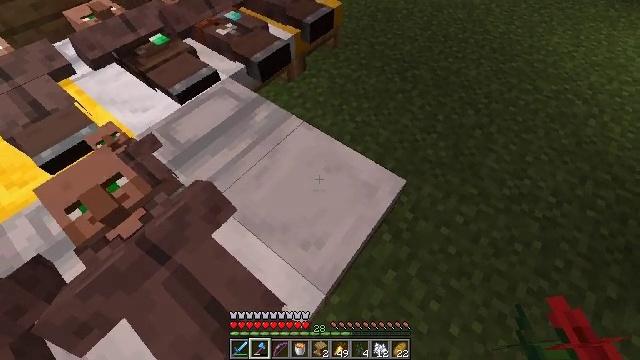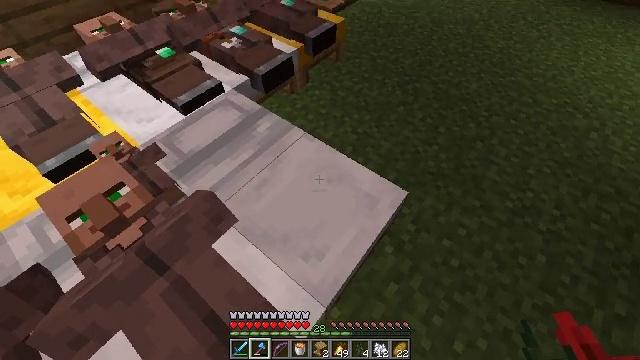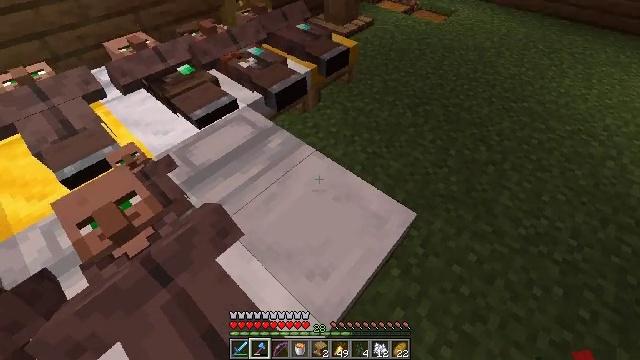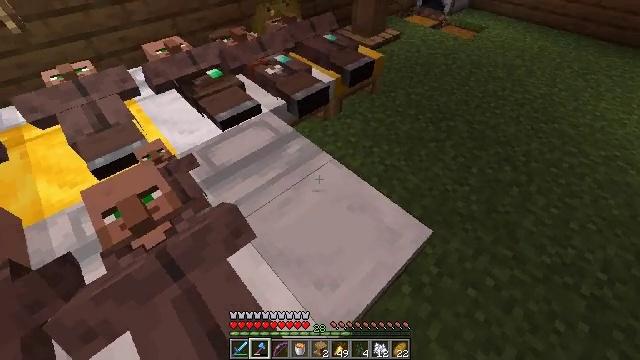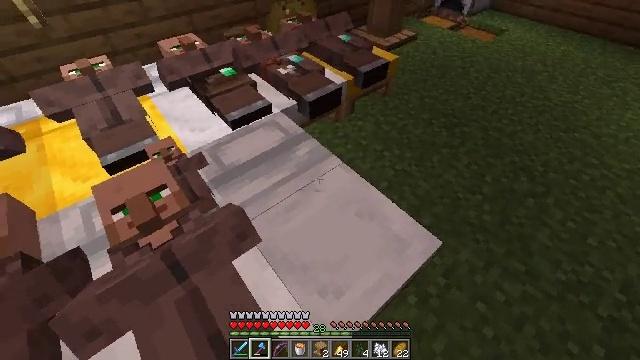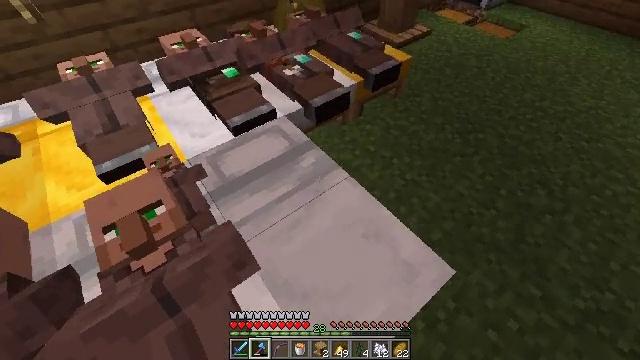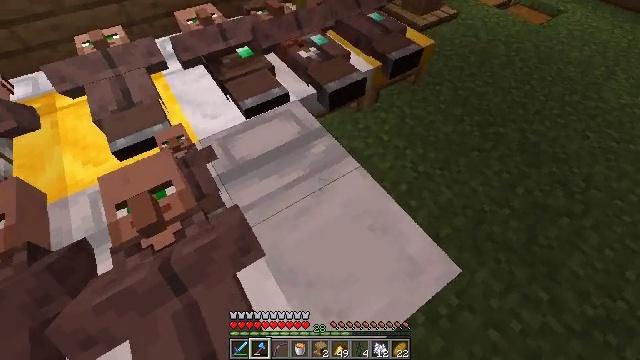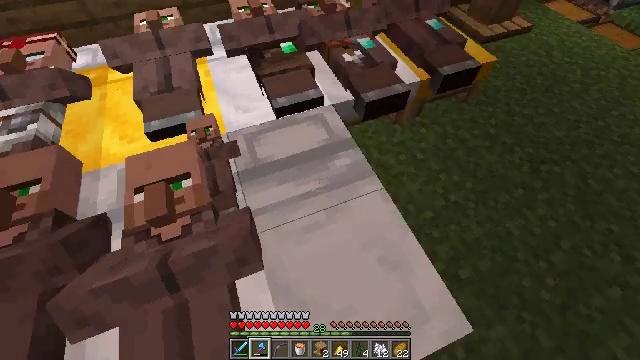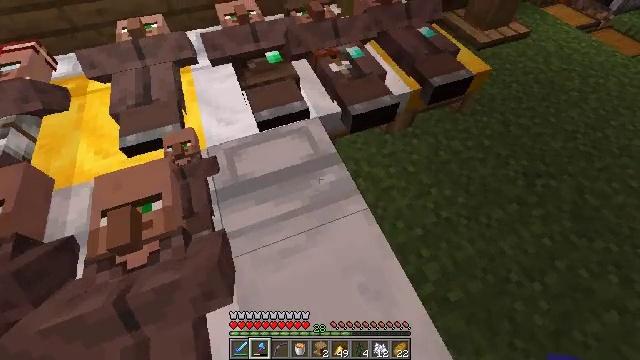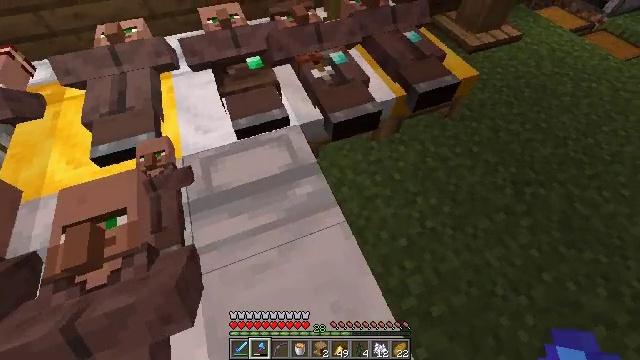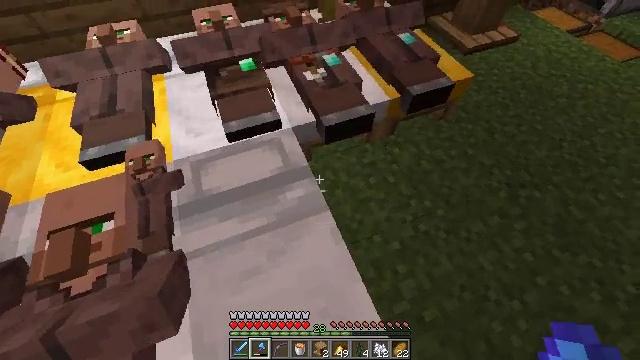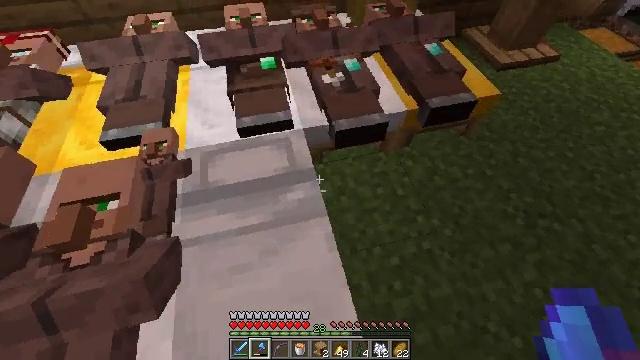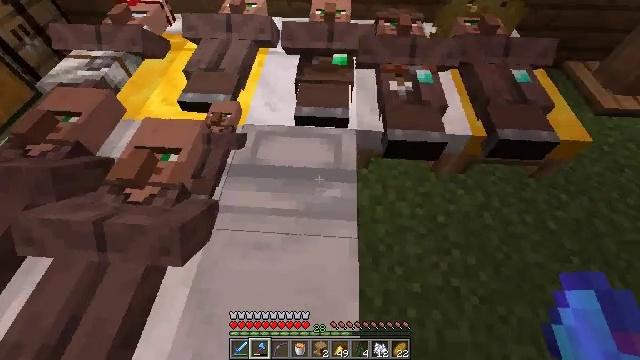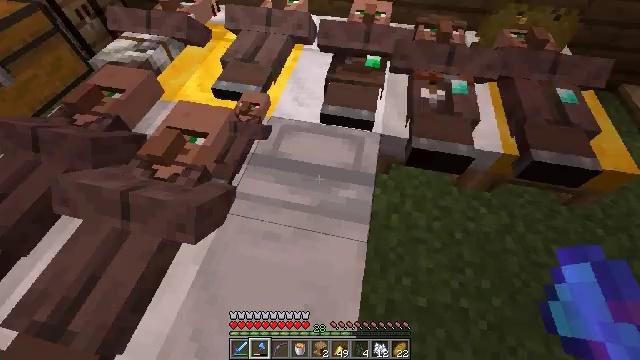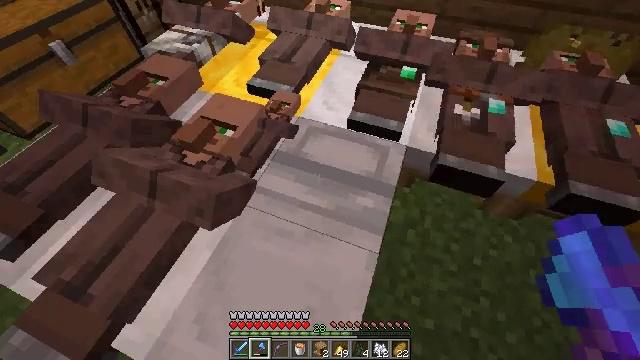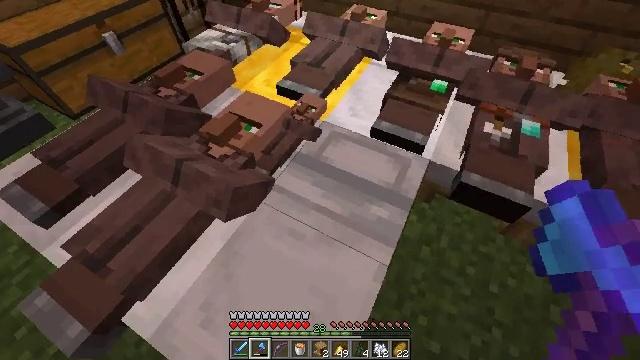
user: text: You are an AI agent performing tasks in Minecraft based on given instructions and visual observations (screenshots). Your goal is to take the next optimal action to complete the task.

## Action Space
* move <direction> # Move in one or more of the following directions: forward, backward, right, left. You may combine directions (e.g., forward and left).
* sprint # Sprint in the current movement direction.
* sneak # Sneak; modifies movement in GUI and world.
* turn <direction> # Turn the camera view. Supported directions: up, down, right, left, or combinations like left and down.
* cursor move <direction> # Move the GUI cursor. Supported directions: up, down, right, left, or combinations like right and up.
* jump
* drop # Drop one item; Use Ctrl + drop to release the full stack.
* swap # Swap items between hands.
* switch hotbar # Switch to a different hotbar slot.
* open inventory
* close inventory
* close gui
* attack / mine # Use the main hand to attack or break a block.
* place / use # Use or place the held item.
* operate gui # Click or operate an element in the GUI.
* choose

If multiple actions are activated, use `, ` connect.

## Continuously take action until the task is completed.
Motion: motion action
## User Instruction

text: Mine the yellow bed to pick it up.
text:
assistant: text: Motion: turn up
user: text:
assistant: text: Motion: turn left and up
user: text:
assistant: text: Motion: turn left and up
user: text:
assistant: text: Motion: move forward, turn left
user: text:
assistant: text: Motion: move forward, turn left and down
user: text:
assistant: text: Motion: move forward and move right, turn left and down
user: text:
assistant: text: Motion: move forward and move right, turn left and down
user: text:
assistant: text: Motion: move forward and move right
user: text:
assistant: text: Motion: move right
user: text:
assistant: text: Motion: no_op
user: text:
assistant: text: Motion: turn left
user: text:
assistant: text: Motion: turn left
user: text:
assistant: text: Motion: turn left
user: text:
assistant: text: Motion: turn left and up
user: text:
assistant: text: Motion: turn left and up
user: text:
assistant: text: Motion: no_op
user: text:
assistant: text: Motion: no_op
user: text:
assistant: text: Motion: turn up
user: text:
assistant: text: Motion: turn up
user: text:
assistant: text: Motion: no_op
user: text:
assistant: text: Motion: no_op
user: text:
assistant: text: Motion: turn up
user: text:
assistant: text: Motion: turn left and up
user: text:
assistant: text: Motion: turn left and up
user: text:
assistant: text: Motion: no_op
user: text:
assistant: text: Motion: no_op
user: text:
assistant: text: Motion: no_op
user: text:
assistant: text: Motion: no_op
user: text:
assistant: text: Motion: no_op
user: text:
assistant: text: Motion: no_op